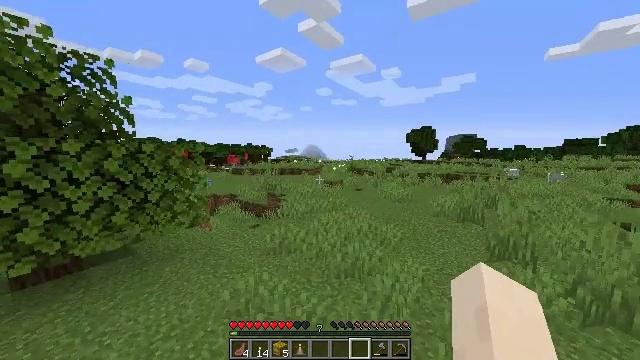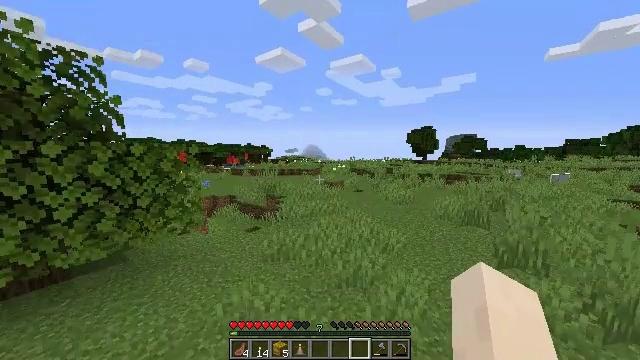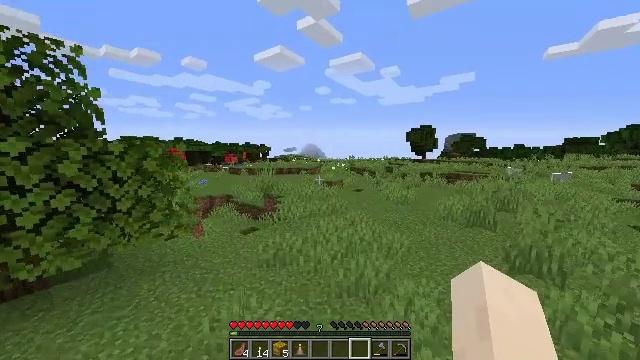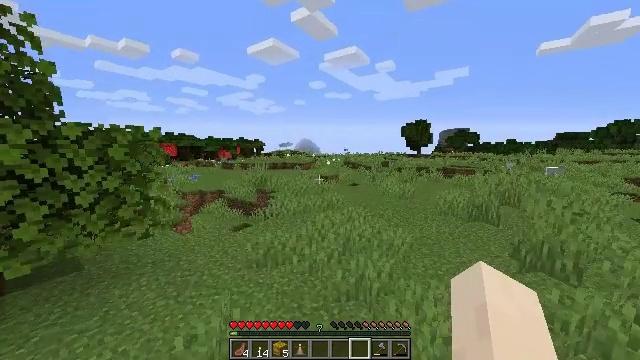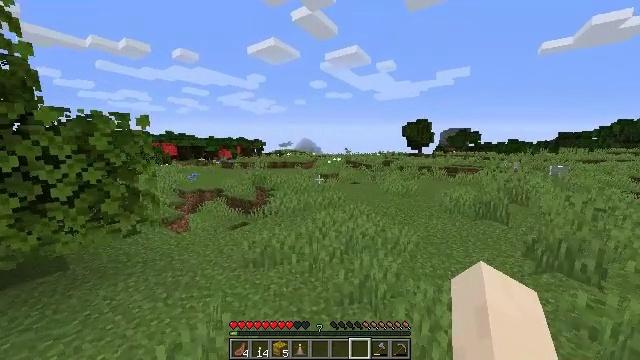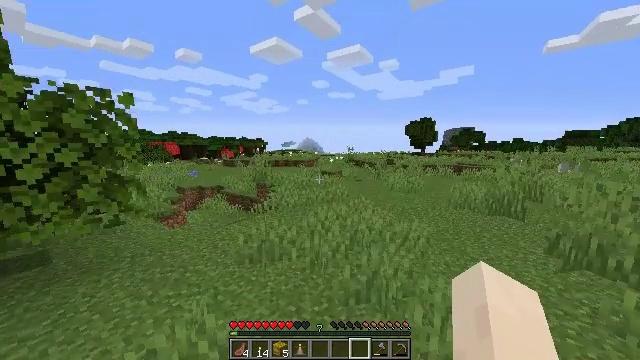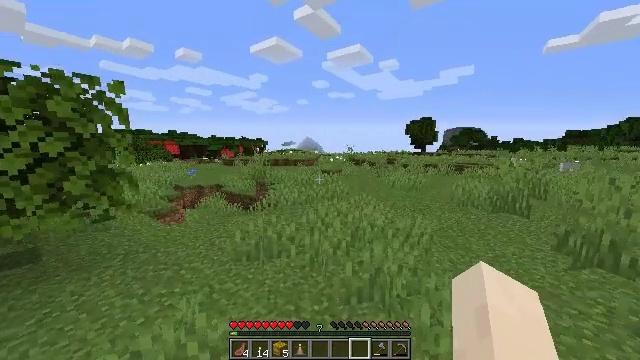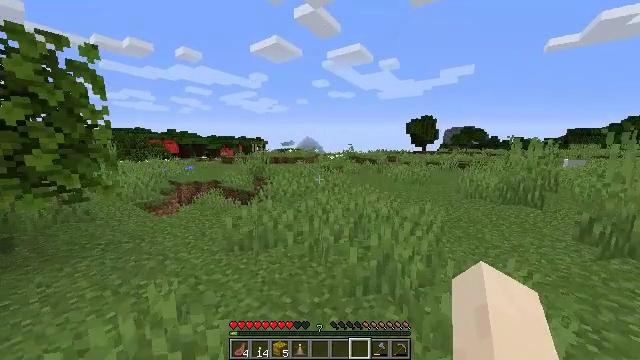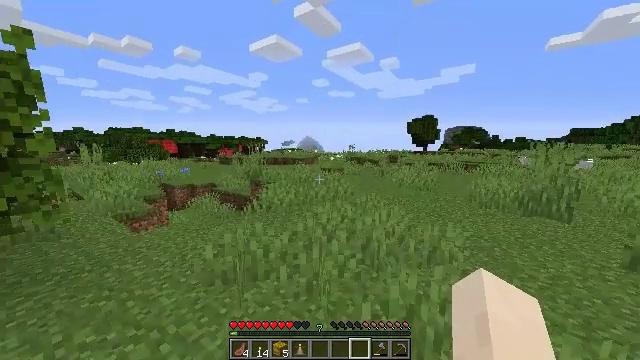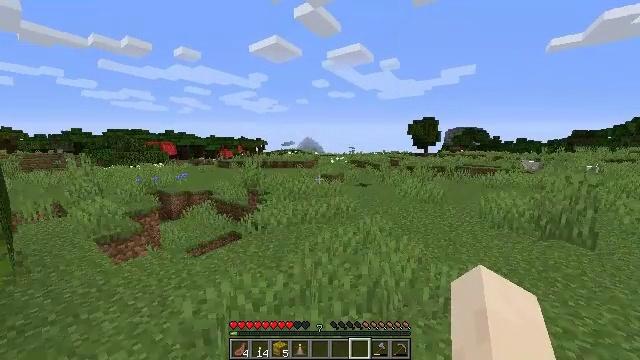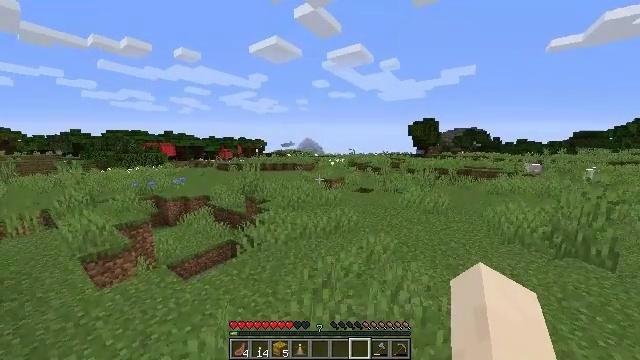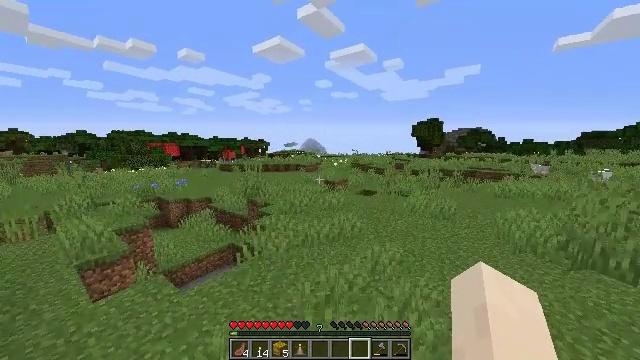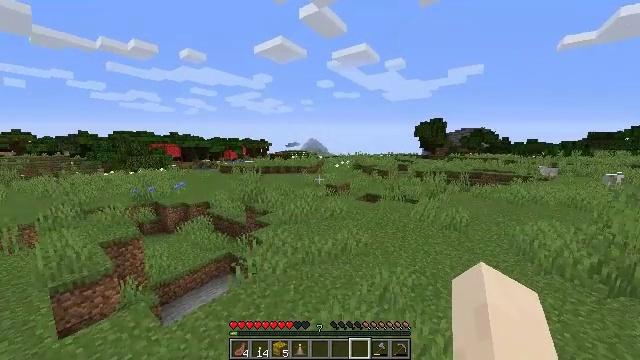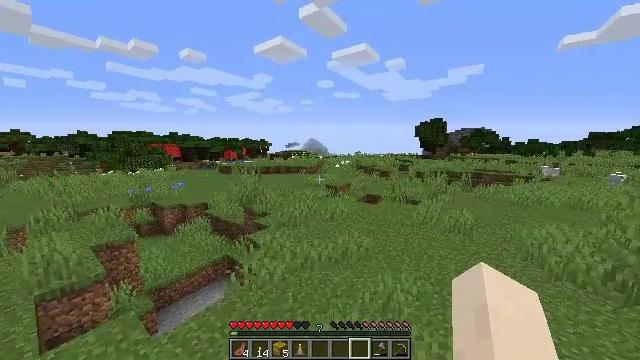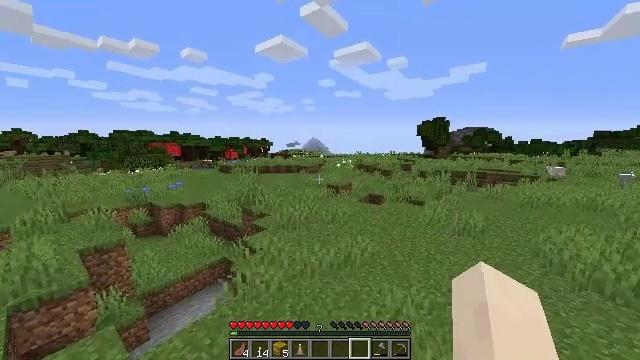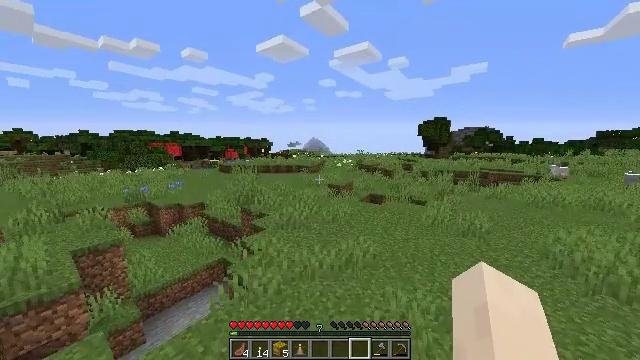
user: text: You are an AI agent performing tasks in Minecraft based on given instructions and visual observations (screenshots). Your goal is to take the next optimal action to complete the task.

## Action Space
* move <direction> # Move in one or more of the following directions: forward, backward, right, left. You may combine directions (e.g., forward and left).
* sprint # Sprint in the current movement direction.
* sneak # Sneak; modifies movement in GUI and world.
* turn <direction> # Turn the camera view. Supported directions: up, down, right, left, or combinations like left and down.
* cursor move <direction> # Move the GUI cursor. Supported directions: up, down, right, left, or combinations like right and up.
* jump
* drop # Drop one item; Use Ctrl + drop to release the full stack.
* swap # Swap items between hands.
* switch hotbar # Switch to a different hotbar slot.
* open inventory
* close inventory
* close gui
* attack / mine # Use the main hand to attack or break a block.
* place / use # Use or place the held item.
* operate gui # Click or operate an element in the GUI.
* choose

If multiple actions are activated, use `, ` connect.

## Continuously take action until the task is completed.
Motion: motion action
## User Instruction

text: Get a dark oak pressure plate at the crafting table using dark oak planks.
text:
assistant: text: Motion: move forward, sprint, jump
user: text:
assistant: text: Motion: move forward, sprint, jump
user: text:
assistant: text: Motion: move forward, sprint, turn right and down, jump
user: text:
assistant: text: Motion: move forward, sprint, jump
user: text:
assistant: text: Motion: move forward, sprint, jump
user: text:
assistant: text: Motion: move forward, sprint, jump
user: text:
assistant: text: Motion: move forward, sprint, jump
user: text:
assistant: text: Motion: move forward, sprint, jump
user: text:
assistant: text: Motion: move forward, sprint, jump
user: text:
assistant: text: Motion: move forward, sprint, jump
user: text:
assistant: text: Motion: move forward, sprint, jump
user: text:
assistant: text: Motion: move forward, sprint, jump
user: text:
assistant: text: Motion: move forward, sprint, jump
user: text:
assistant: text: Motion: move forward, sprint, jump
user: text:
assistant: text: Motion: move forward, sprint, jump
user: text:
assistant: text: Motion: move forward, sprint, jump
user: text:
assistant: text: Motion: move forward, sprint, jump
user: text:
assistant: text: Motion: move forward, sprint, jump
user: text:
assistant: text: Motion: move forward, sprint, jump
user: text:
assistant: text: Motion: move forward, sprint, jump
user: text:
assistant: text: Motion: move forward, sprint, jump
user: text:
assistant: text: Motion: move forward, sprint, jump
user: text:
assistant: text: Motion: move forward, sprint, turn left, jump
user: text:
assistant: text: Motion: move forward, sprint, turn left, jump
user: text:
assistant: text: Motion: move forward, sprint, jump
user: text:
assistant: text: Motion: move forward, sprint, jump
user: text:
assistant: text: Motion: move forward, sprint, jump
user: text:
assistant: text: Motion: move forward, sprint, jump
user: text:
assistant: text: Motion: move forward, sprint, jump
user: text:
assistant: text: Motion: move forward, sprint, jump